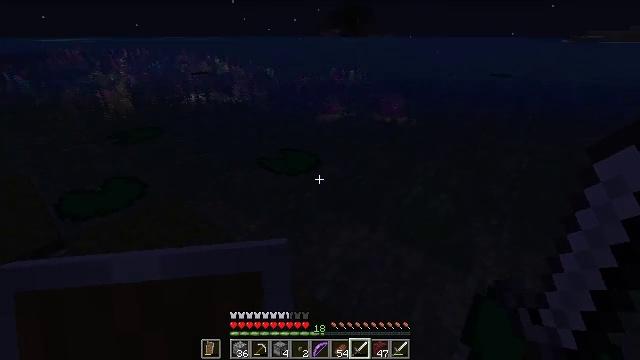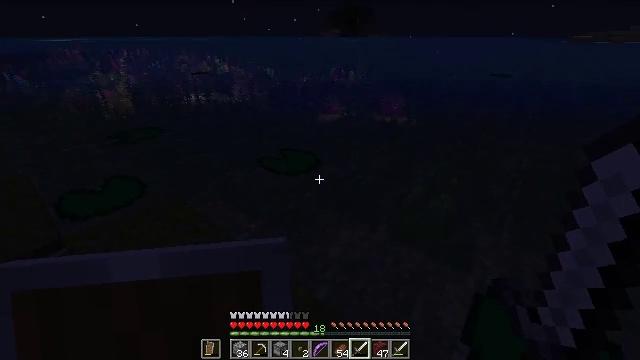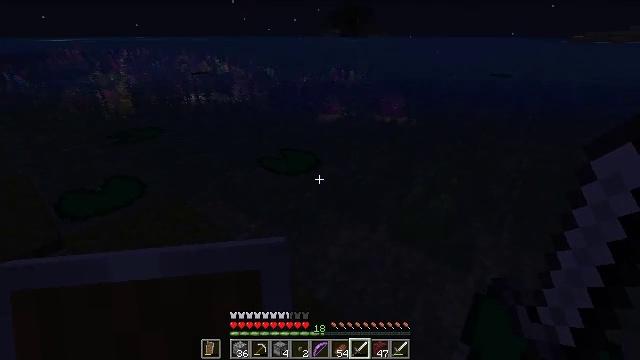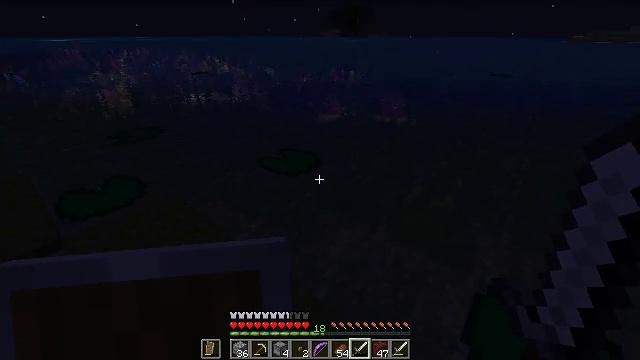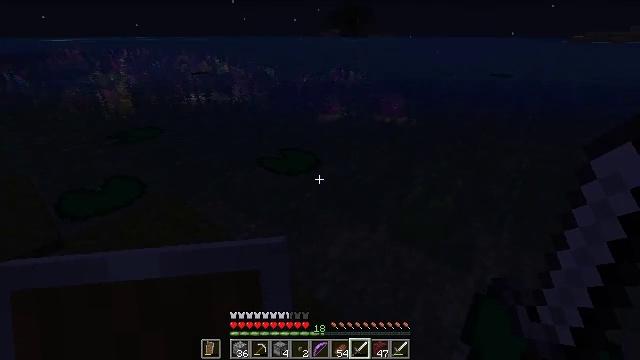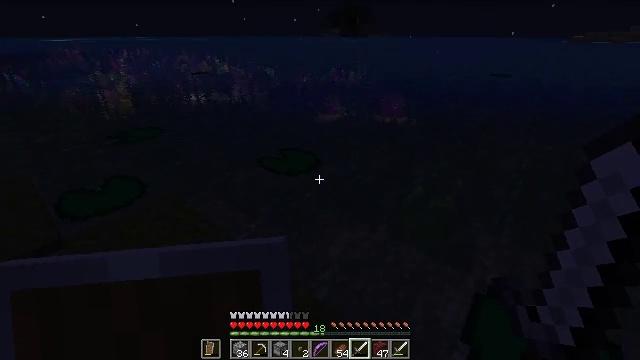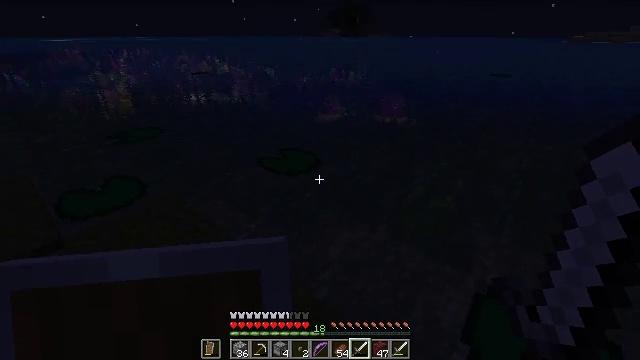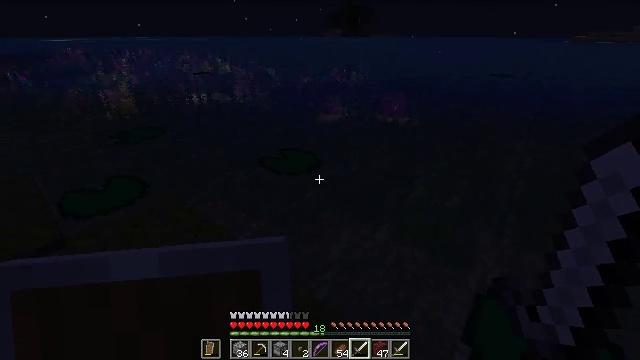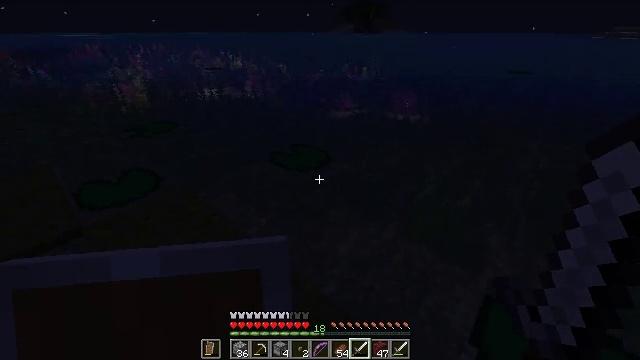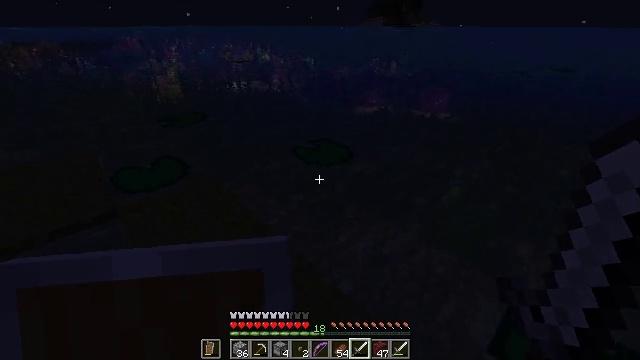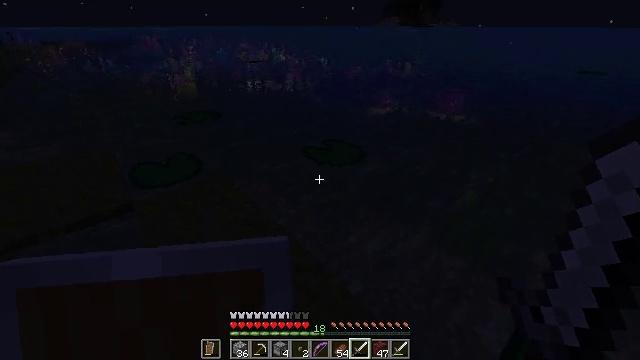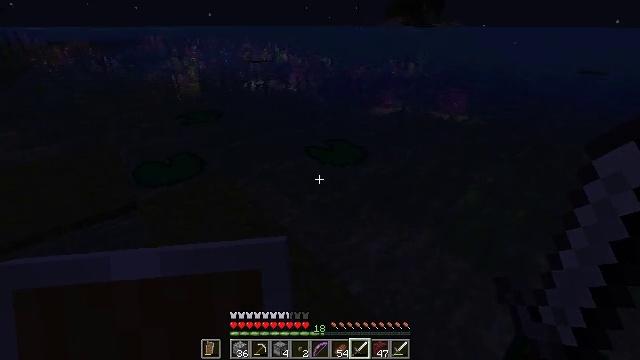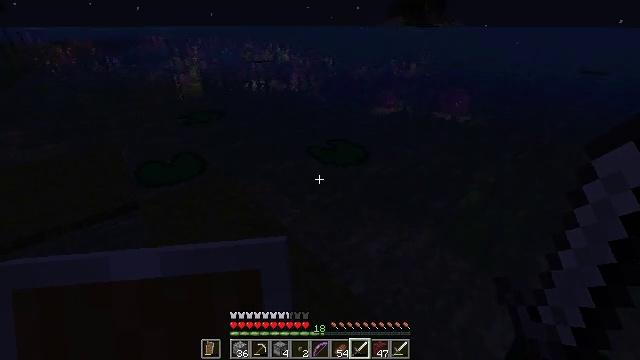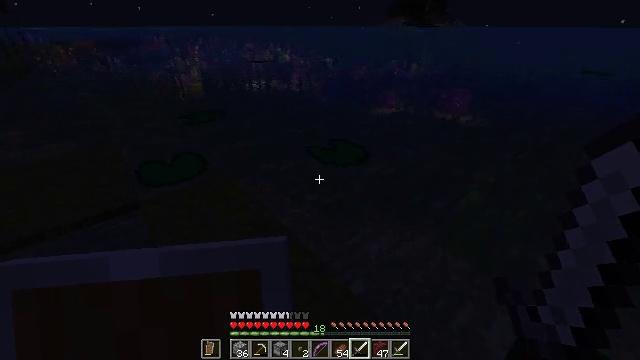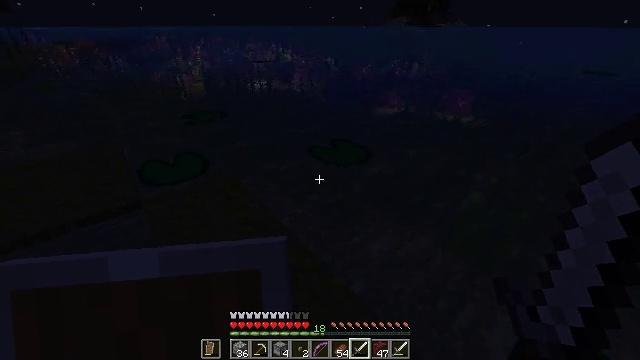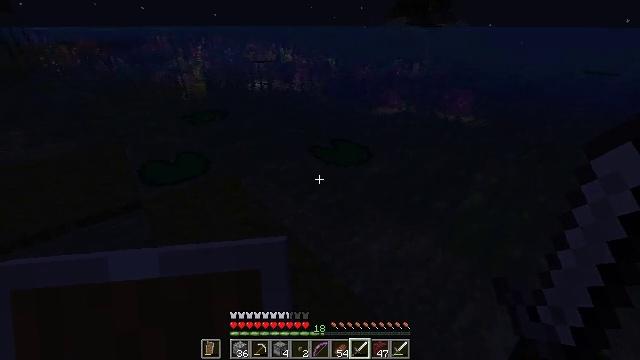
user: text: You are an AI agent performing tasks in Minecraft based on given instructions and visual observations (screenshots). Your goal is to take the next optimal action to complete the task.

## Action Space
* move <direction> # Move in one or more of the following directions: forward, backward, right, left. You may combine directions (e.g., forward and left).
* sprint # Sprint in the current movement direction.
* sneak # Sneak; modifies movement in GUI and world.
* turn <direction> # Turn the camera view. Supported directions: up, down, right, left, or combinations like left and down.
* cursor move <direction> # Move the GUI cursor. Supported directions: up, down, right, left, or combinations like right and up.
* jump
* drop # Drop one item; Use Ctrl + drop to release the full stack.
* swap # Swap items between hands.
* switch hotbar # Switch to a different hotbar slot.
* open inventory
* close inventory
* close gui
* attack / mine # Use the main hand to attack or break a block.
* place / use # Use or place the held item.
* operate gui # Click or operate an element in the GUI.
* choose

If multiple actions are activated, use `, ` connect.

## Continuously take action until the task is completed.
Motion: motion action
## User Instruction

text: Kill the slime.
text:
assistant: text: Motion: no_op
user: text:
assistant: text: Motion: no_op
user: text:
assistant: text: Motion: no_op
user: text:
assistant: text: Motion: no_op
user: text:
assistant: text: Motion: no_op
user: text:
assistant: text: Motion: no_op
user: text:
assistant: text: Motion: no_op
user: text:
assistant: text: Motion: turn left
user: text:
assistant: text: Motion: turn left and down
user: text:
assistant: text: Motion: turn left
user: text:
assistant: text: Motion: no_op
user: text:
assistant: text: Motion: no_op
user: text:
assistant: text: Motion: no_op
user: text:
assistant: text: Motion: no_op
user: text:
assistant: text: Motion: no_op
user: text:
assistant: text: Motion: no_op
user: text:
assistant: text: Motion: no_op
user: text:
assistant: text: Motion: no_op
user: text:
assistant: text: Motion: no_op
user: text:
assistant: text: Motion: no_op
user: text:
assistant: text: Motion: no_op
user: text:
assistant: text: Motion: turn up
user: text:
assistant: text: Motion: turn right and up
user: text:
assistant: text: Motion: turn right and up
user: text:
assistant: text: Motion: turn right
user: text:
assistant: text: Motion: turn right
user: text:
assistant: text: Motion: turn right
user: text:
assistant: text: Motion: turn right
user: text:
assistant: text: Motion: turn right
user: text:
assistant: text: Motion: turn right